Question: I've been using Spring in other projects but I want to give Guice a try. So I look up for tutorials and examples and I found this:
'''
public interface MyService {
void serviceOperation1();
void serviceOperation2();
void serviceOperation3();
}
public class MyServiceImpl implements MyService {
@Inject
public MyServiceImpl() {
}
public void serviceOperation1() {
// ...
}
public void serviceOperation2() {
// ...
}
public void serviceOperation3() {
// ...
}
}
public class MyServiceModule extends AbstractModule {
@Override
protected void configure() {
bind(MyService.class).to(MyServiceImpl.class).in(Scopes.SINGLETON);
}
}
'''
I'm developing my projects in modules like this:

I don't want any cycle dependencies.
where can I put 'MyServiceModule' class so I don't have a dependency from 'core' to 'data'?
Putting 'MyServiceModule'in the 'core' or putting it in the 'data' its going to make me import the 'MyServiceImpl' or 'MyServiceModule' (respectively) making 'core' dependent of the 'data' module, and 'data' dependent of 'core'???
Am I missing some important concepts? In Spring I would use the context to get the implementation of 'MyService'.
Thanks in advance.
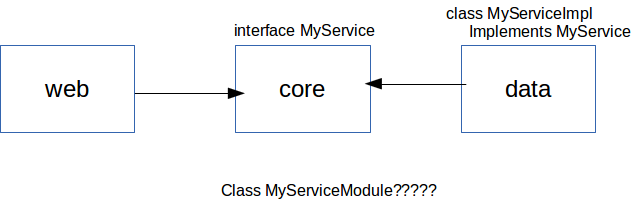
Answer: It all depends on how you split things up. If you put it all in one place, they'll have one set of dependencies.
Remember, MyServiceModule WILL and must depend on MyServiceImpl, because it is that which configures the impl. It is like the context xml file, only in java. Typically one would structure something like this:
'''
my/app/core/buildfile (pom.xml or build.xml or whatever)
my/app/core/MyService.java
my/app/service/impl/buildfile (pom.xml or build.xml or whatever)
my/app/service/impl/MyServiceImpl.java
my/app/service/impl/MyServiceImplModule.java
my/app/web/buildfile (pom.xml or build.xml or whatever)
my/app/web/WebServerMain.java
and
// Uses install() in its configure() method to include
// my/app/service/impl/MyServiceImplModule
my/app/web/ApplicationModule.java
'''
At a project level, then, exactly as you have said it:
'''
my/app/web/buildfile -> my/app/core/buildfile
my/app/service/impl/buildfile -> my/app/core/buildfile
'''
but of course the web package needs to know about implementations in the final configuration
'''
my/app/web/buildfile -> my/app/impl/buildfile
'''
No dependency cycles. And at a file level, you get these dependencies (described by type just for clarity - java doesn't care, naturally)
'''
WebServerMain -- uses --> MyService
WebServerMain -- uses --> ApplicationModule // passes it to Guice to get an Injector
ApplicationModule -- installs --> MyServiceImplModule
MyServiceImplModule -- declares --> MyService // to use as a key
MyServiceImplModule -- binds --> MyServiceImpl // as implementation of MyService
MyServiceImpl -- inherits from --> MyService
'''
Here again, no cycles. ApplicationModule includes the service module (just for decomposition - you could just add that module in Guice.create(new MyServiceImplModule()) directly. The point is that the module for the impl needs to be separated rom the